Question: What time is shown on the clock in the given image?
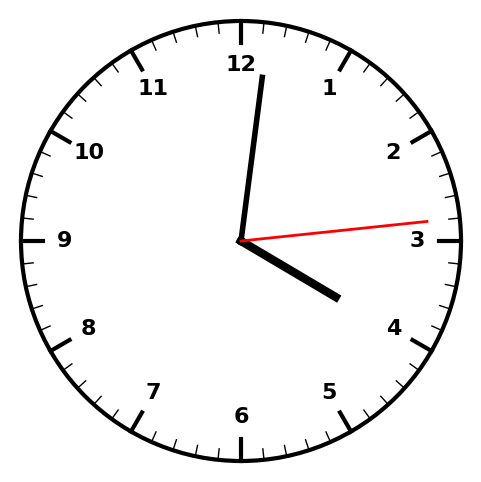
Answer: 04:01:14